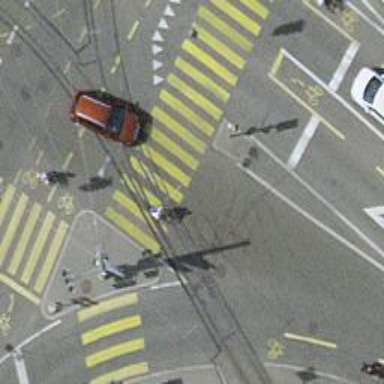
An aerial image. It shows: Tram level crossing on the railway.